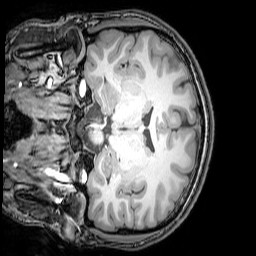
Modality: T1w
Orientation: coronal
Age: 20
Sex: male
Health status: healthy
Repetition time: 0.081 s
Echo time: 0.037 s